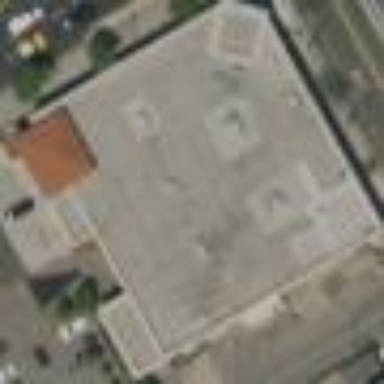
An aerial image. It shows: Building.